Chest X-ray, PA view. Patient: 62 years old, sex F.
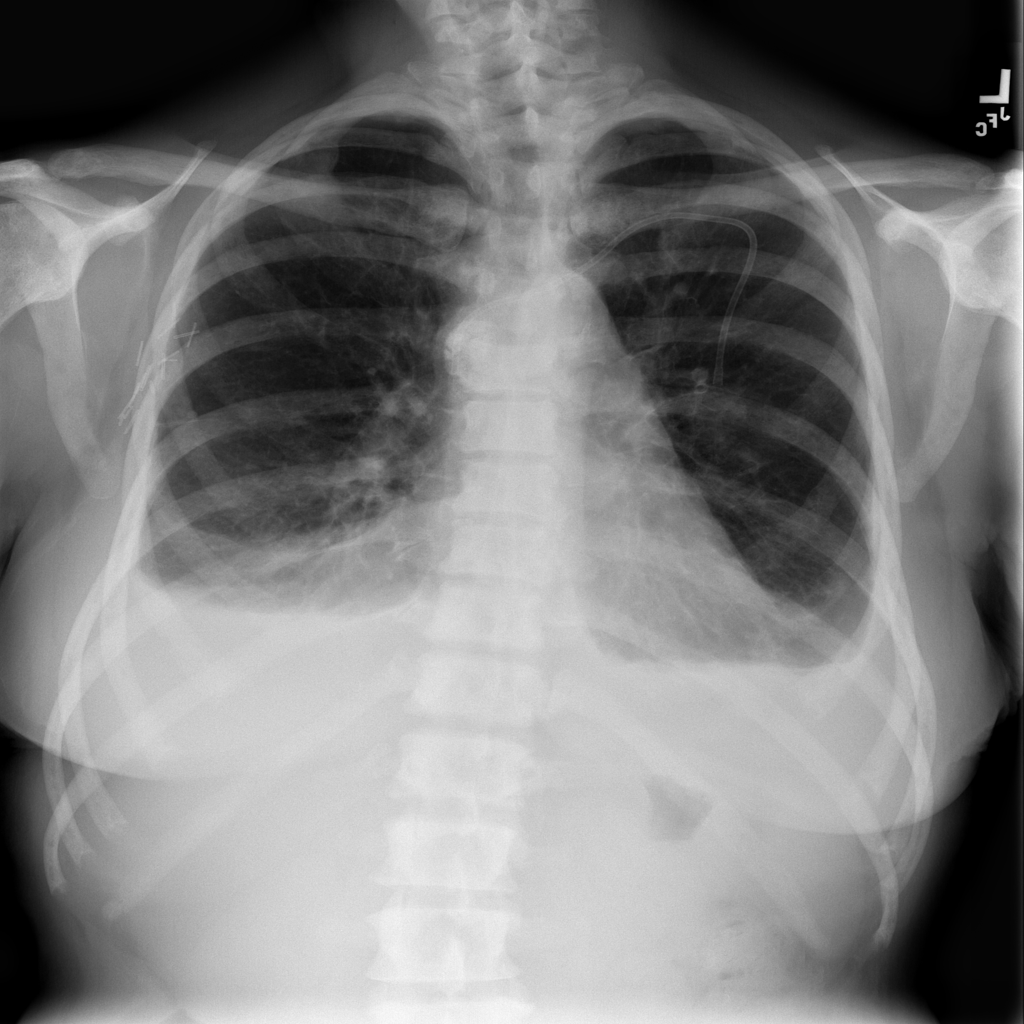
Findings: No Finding